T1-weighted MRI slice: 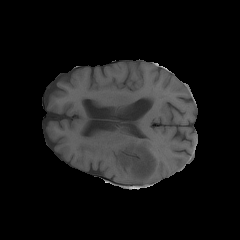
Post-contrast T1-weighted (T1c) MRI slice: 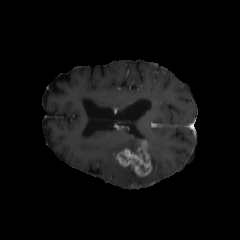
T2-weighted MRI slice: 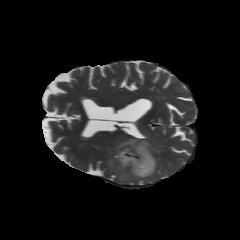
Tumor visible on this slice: yes